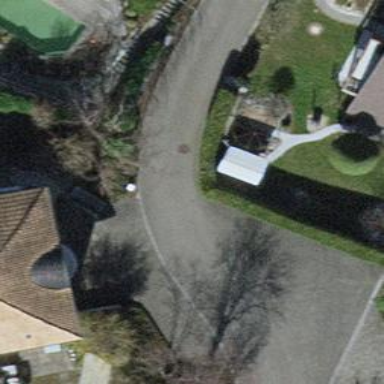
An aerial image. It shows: Smooth asphalt road in residential area.